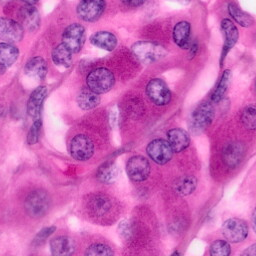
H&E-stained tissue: Pancreatic